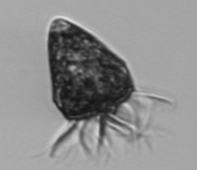
Label: Strombidium_morphotype2